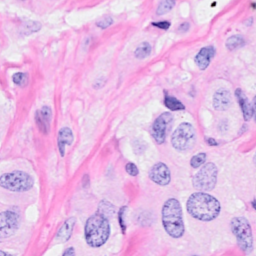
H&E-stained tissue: Breast